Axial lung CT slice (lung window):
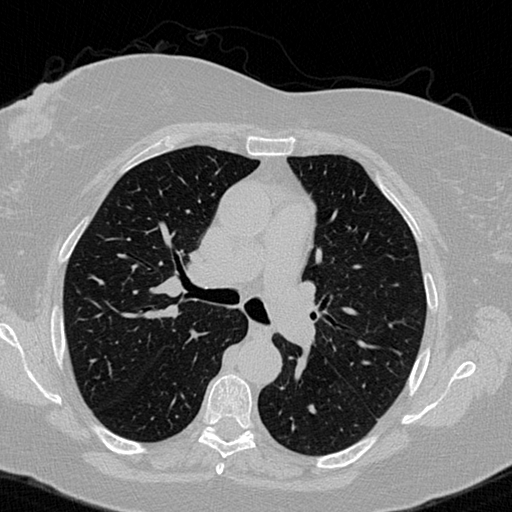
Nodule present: no